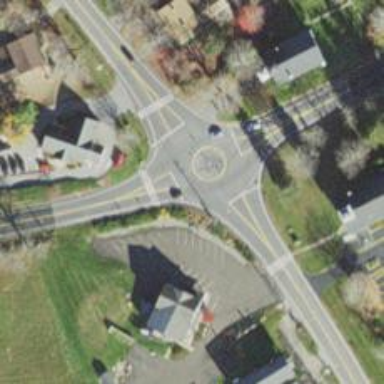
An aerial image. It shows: Primary highway intersecting roundabout.